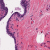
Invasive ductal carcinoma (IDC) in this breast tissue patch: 0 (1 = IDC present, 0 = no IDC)